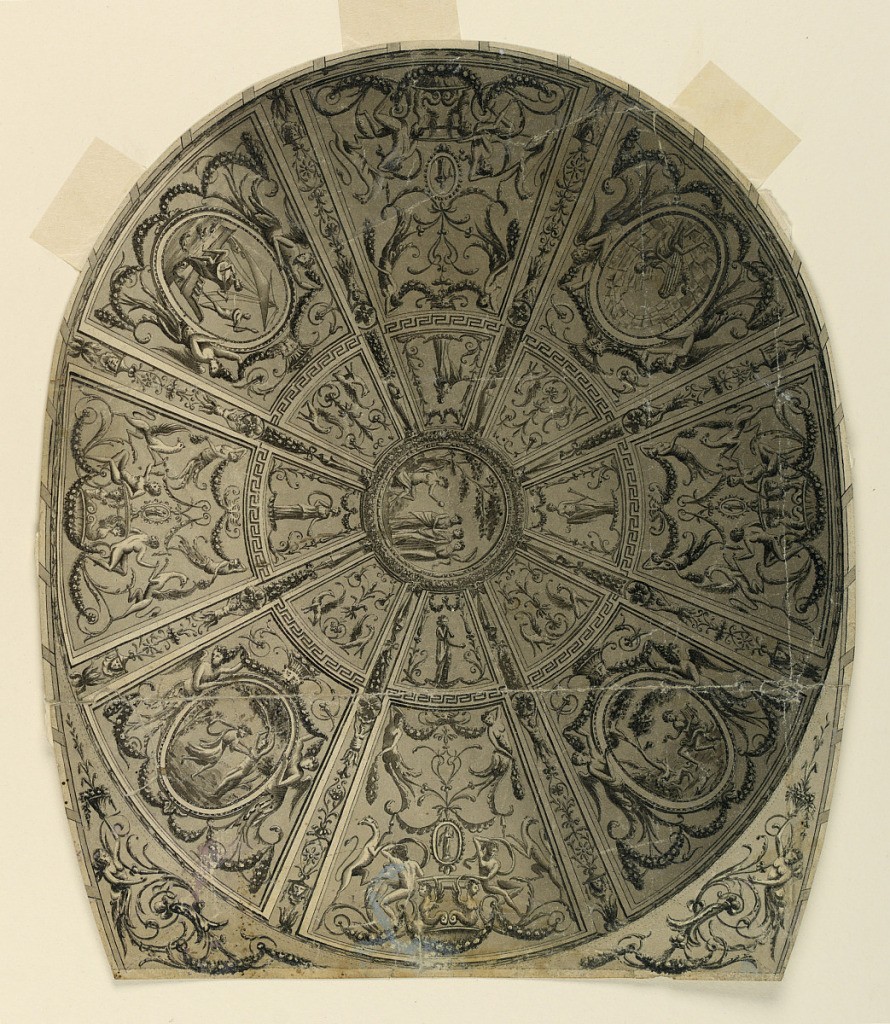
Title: Ceiling Design: Decoration for theater
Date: ca. 1790
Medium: Pen and ink and sepia wash on paper
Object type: Drawing
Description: Circular centre showing Paris distributing the prize among the goddess.  Around this centre main part of design describes oval divided into sections decorated with ornaments and representations of scenes fromt he life of Apollo.